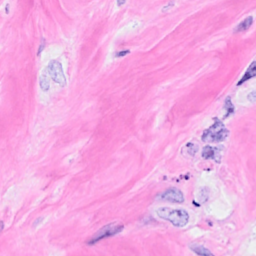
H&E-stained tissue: Breast